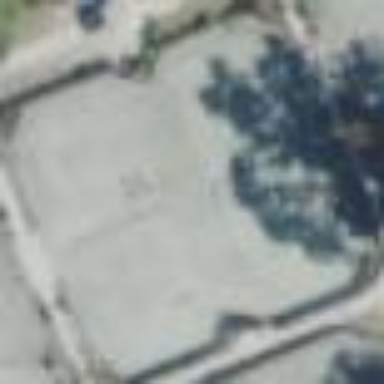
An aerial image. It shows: Tennis court enclosed by fence.